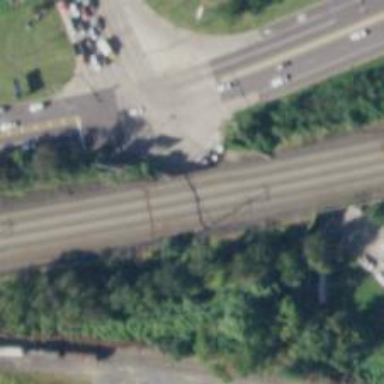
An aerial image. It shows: Bridge over electrified railway with contact lines.